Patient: sex M, age 59
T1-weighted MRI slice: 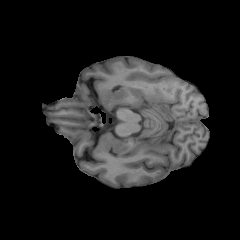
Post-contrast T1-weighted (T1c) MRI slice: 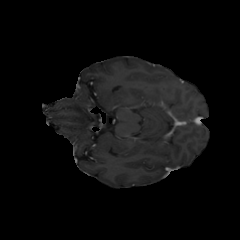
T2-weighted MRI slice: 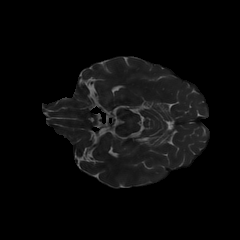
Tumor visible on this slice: no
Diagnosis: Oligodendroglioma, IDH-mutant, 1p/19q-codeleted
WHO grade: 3